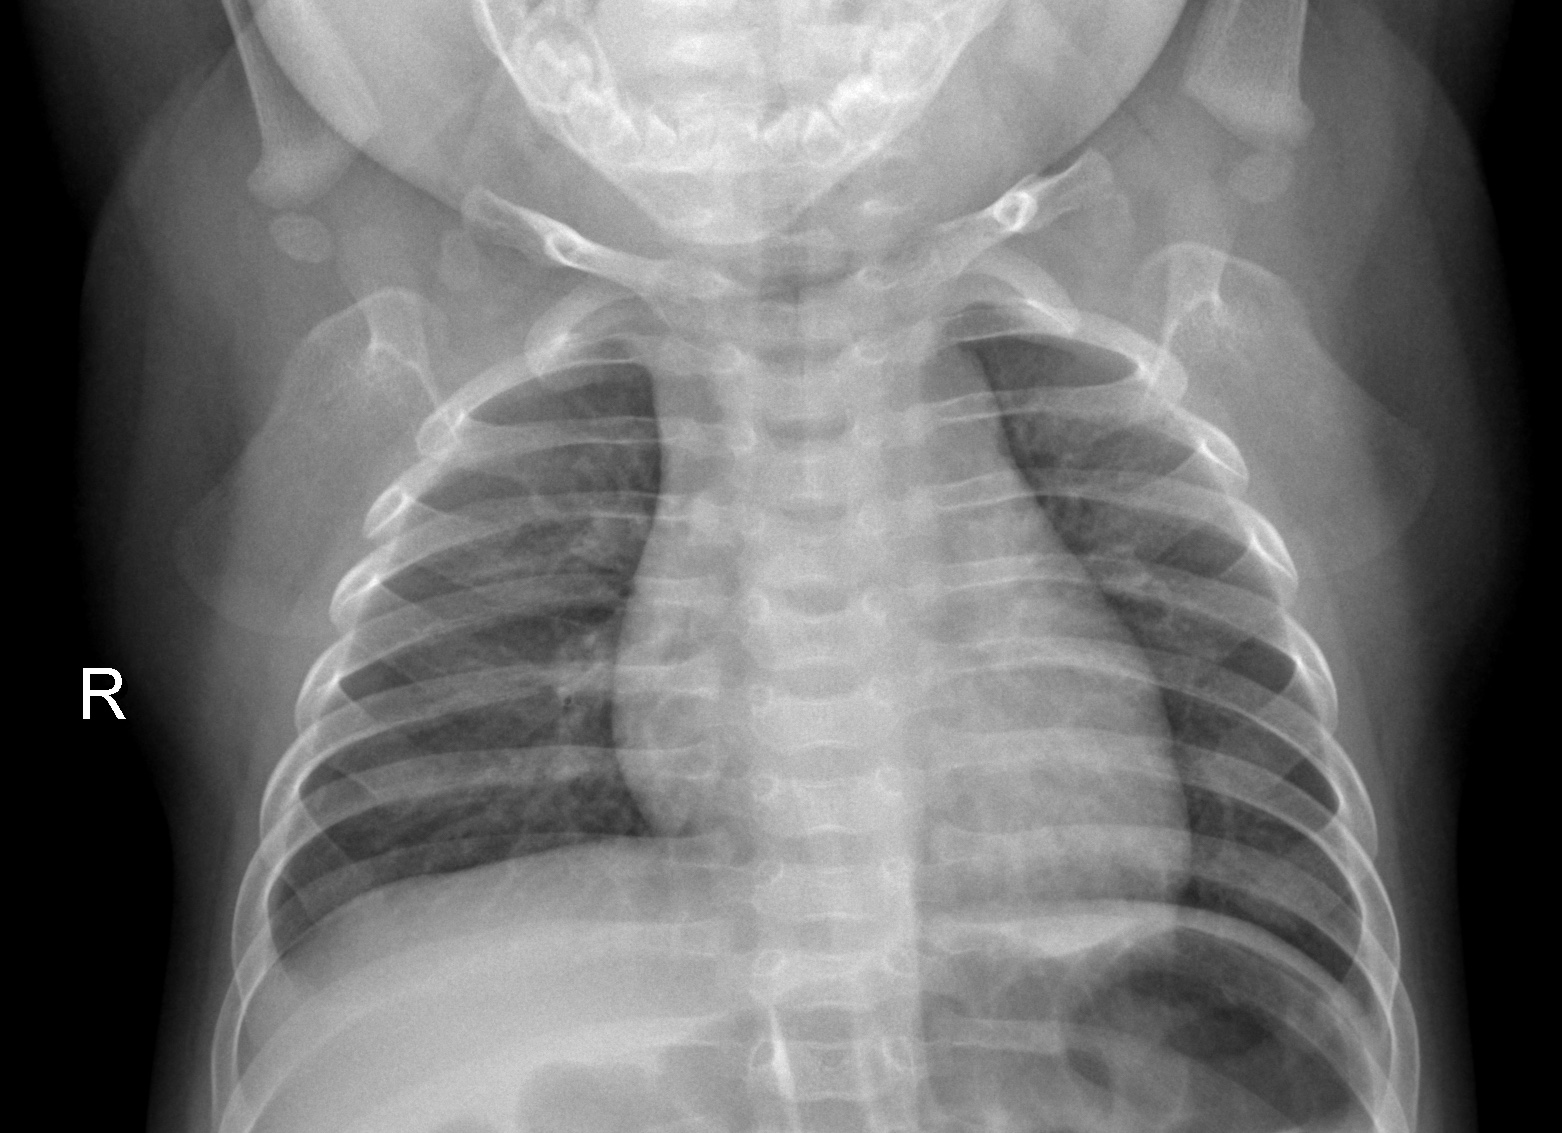
Diagnosis: NORMAL